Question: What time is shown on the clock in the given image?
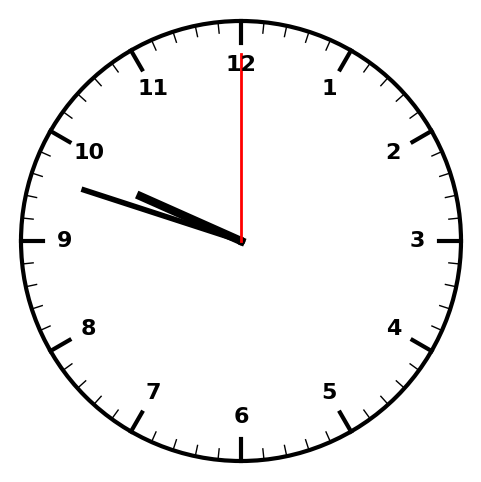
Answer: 09:48:00